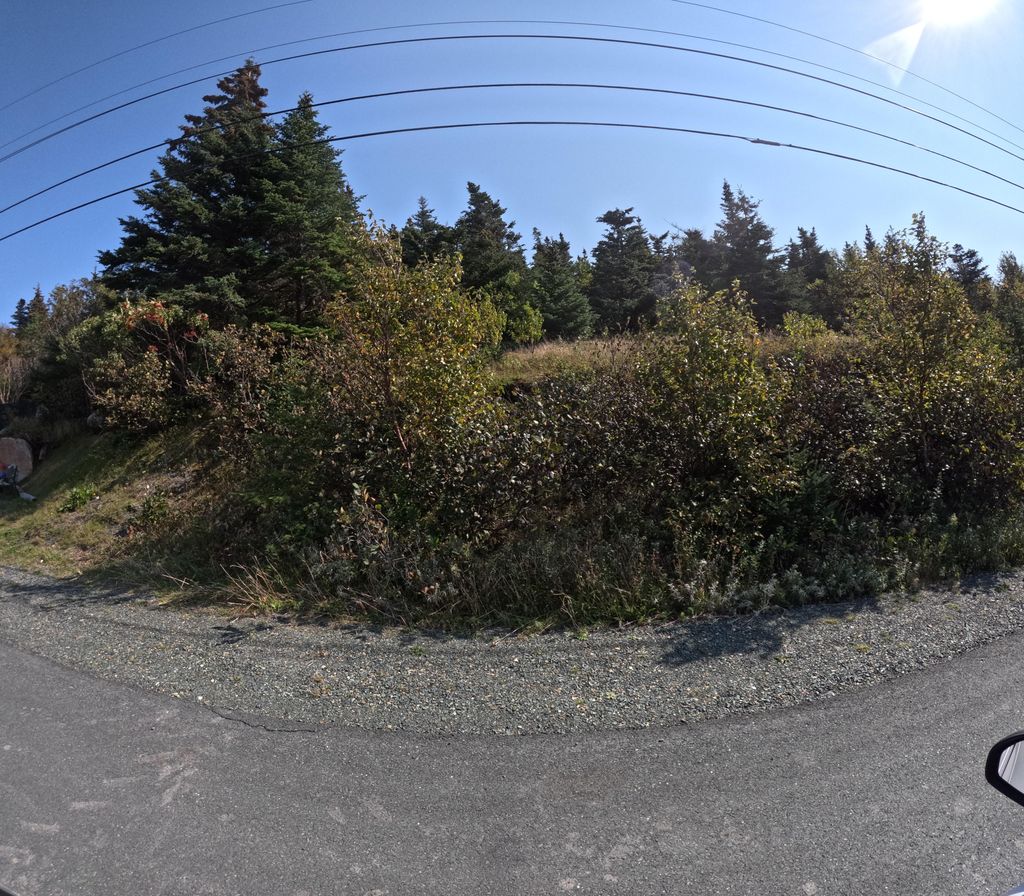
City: st_johns